Interaction volume radius: 5 \u00c5
Interaction volume height: 10 \u00c5
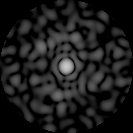
Disorder parameter: 0.8549